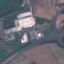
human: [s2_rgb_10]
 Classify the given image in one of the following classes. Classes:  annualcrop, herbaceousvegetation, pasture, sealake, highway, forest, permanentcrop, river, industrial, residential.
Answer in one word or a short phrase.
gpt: Highway